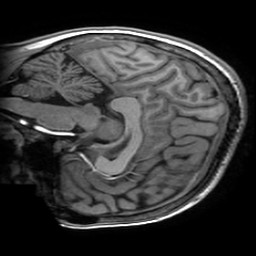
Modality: T1w
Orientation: sagittal
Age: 30
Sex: female
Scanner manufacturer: ge
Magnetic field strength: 3 T
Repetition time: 0.00724 s
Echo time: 0.0027 s